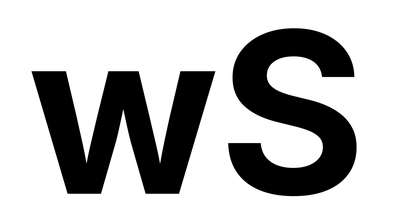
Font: Inter_Bold